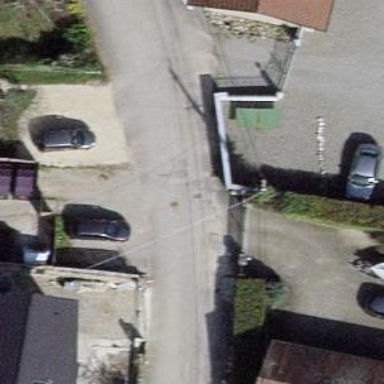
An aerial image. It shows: Gate.